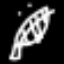
Label: leaf